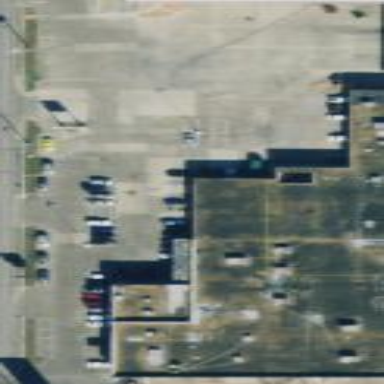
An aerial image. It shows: Paved parking area.